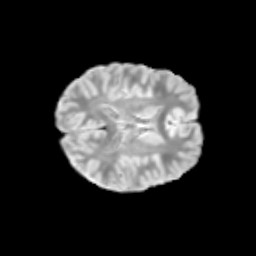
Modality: T2w
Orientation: axial
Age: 12
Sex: female
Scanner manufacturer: siemens
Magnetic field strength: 3 T
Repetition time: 3.8 s
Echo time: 0.07 s